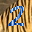
Label: 2